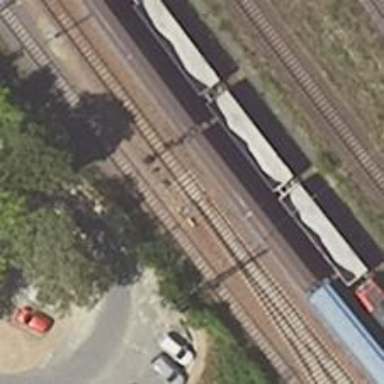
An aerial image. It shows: Railway switch.